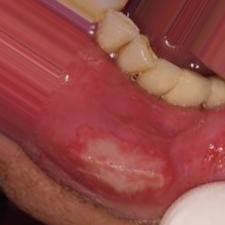
Condition: Mouth Ulcer